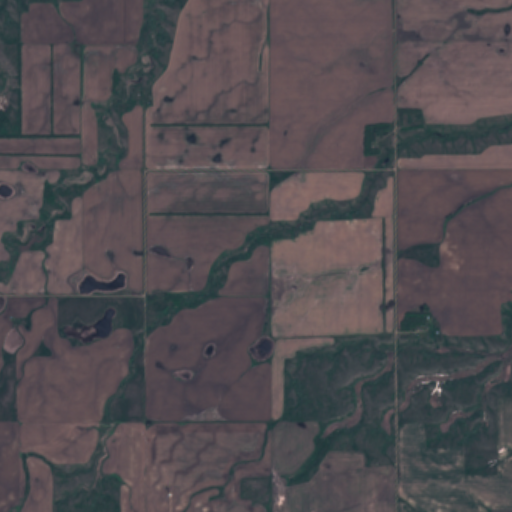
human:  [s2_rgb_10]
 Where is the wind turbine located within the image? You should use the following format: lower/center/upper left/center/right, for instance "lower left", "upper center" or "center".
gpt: The wind turbine is located in the lower left of the image.
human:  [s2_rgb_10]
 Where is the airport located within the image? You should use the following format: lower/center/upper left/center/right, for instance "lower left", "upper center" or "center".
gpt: There is no airport in the image.